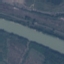
Land use / land cover class: River